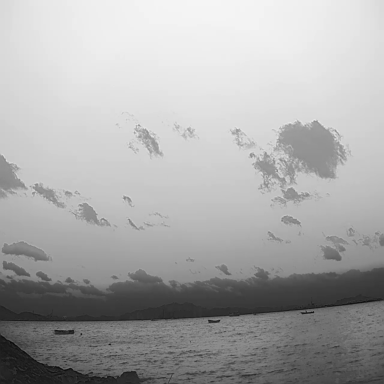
There are three bulk_carriers in the infrared image.